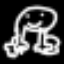
Label: frog